Question: Count the number of objects in the diagram.
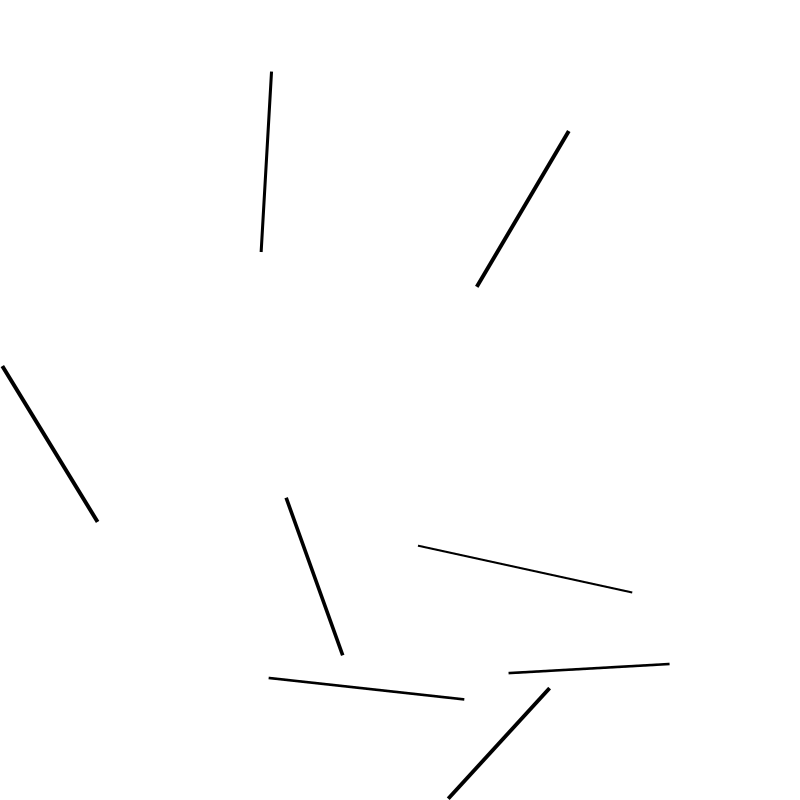
Answer: 8